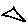
Label: triangle